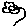
Label: flower